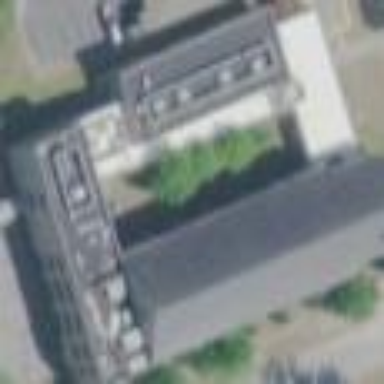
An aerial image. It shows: Building serving as place of worship.